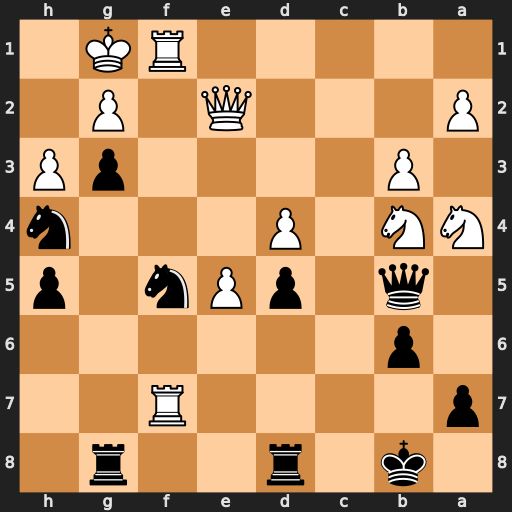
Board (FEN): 1k1r2r1/p4R2/1p6/1q1pPn1p/NN1P3n/1P4pP/P3Q1P1/5RK1
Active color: b
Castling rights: -
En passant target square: -
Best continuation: Qxb4 Qa6 Ne7